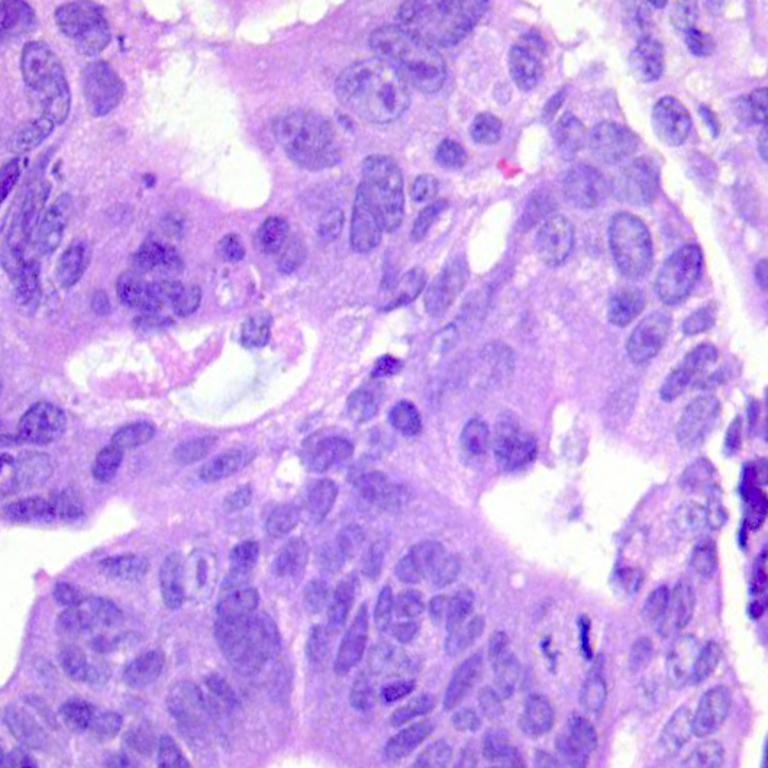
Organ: colon
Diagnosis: adenocarcinomas